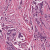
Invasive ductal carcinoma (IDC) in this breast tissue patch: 1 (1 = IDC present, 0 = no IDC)